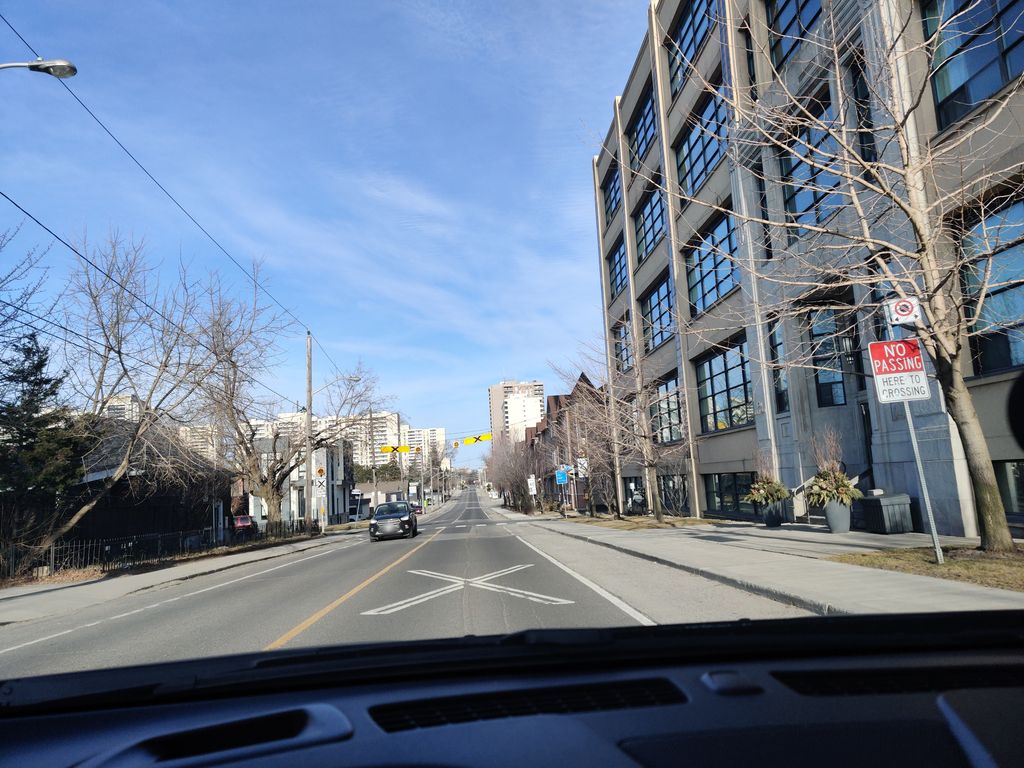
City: toronto